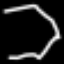
Label: octagon